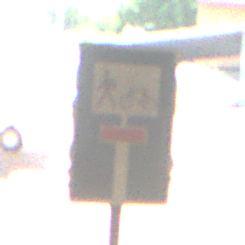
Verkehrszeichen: SackgasseRadverkehrFussgaengerDurchlaessig
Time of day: Midday
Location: Indoor (Urban)
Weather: NotSpecified
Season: NotSpecified
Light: Natural